六年级 · 计数
 (16 分)下面是六 (1) 班学生体育达标试成绩的统计图。

（1）60 分及其以上达标，六(1)班体育测试的达标率是百分之几? (8 分)

(2) 60 分以下的有 1 人，那么六 (1) 班共有多少人? (8 分)
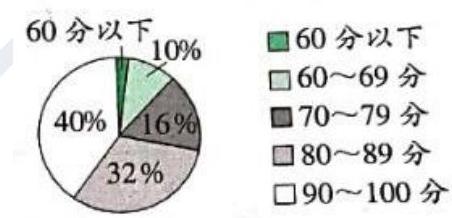
答案: (1) $10 \%+16 \%+32 \%+40 \%=98 \%$

六(1) 班体育测试的达标率是 $98 \%$ 。

(2) $1 \div(1-98 \%)=50$ 人）答:六(1) 班共有 50 人。